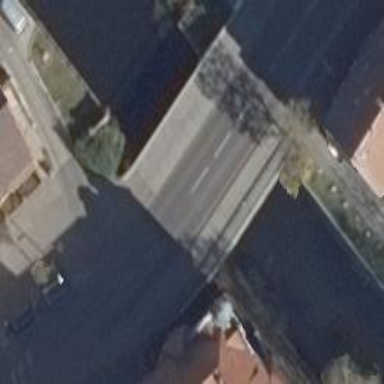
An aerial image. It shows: Tertiary road on bridge with separate sidewalks and cycle lanes. The road surface is asphalt.